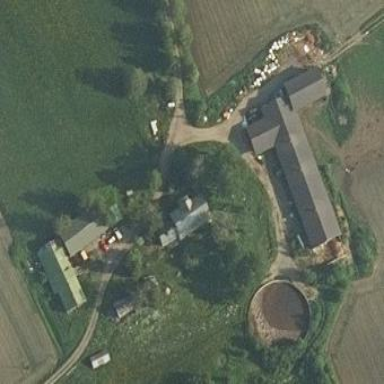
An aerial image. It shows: Farmyard area.